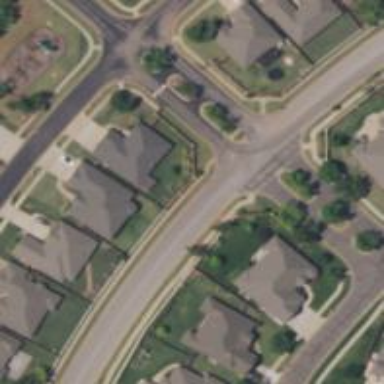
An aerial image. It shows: Residential road.